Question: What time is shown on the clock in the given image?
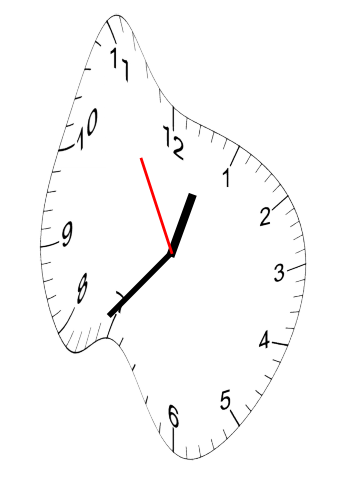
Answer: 12:36:55